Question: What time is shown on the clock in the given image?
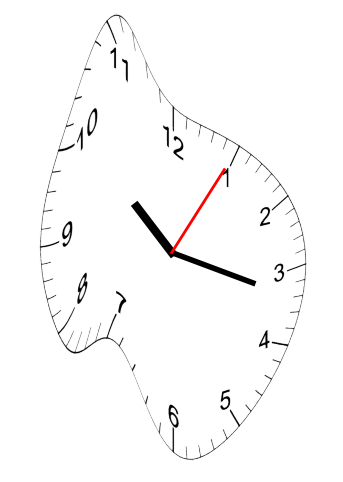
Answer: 10:17:05